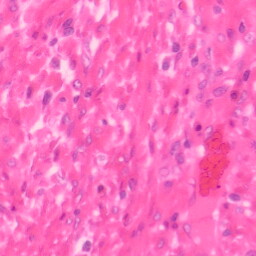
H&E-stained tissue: Colon